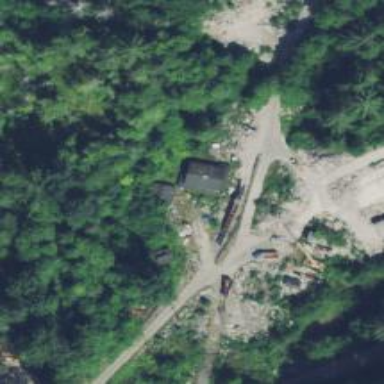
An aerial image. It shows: Abandoned railway.